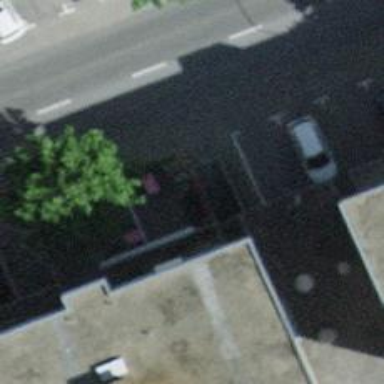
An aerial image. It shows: Set of steps on the road.